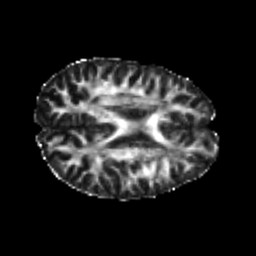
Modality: FA
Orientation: axial
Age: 24
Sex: male
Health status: healthy
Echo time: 0.074 s